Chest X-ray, PA view. Patient: 70 years old, sex F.
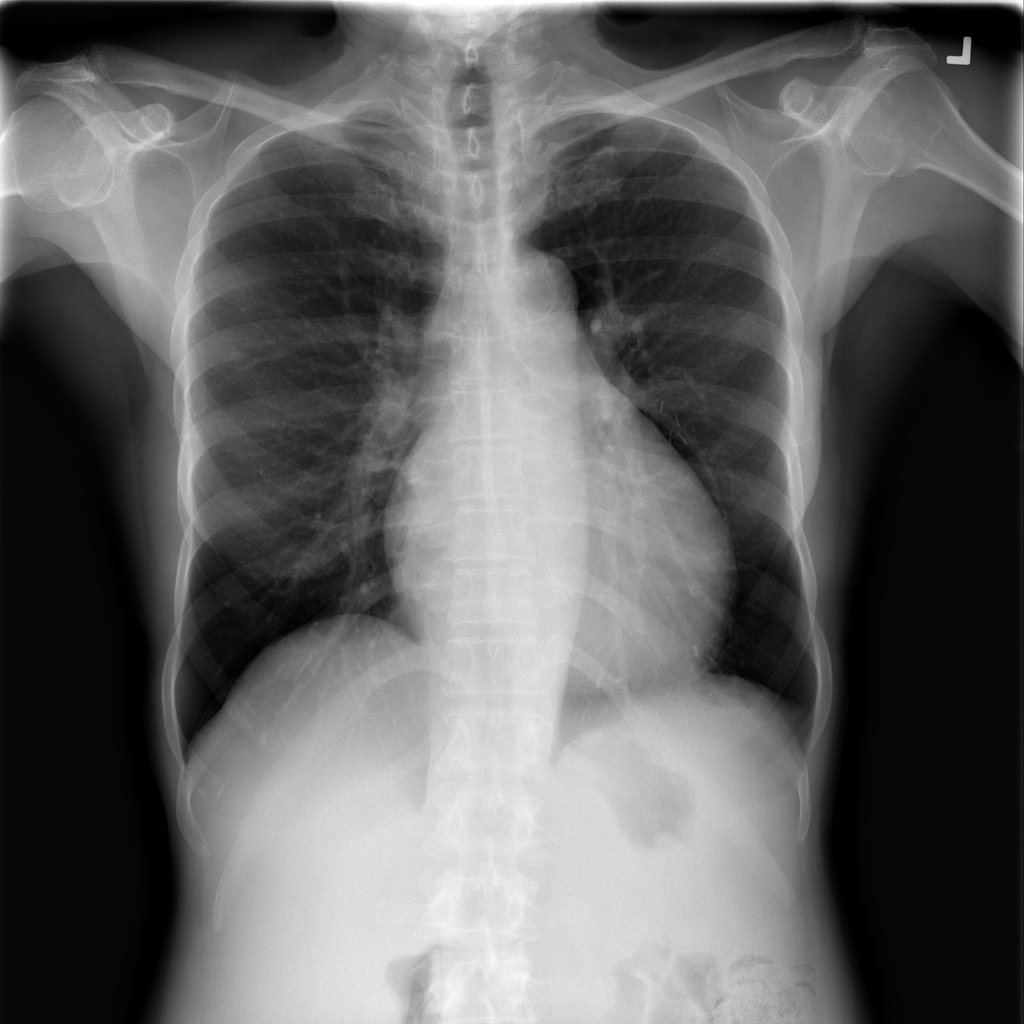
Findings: No Finding